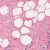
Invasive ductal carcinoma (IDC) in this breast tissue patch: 0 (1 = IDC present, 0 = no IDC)